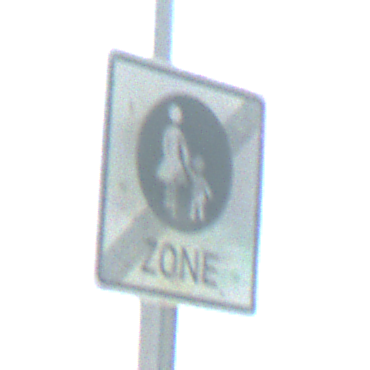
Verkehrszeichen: EndeFussgaengerzone
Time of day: MorningAfternoon
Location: Outdoor (Suburban)
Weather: Clear
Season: NotSpecified
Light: Natural